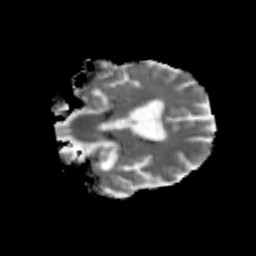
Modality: MD
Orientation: coronal
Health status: ill
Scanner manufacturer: siemens
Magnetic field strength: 3 T
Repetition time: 6.8 s
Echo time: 0.097 s